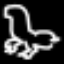
Label: frog